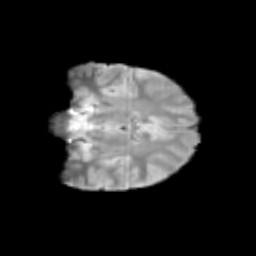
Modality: T2w
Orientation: coronal
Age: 11
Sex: female
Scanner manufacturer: siemens
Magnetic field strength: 3 T
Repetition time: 3.8 s
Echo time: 0.07 s